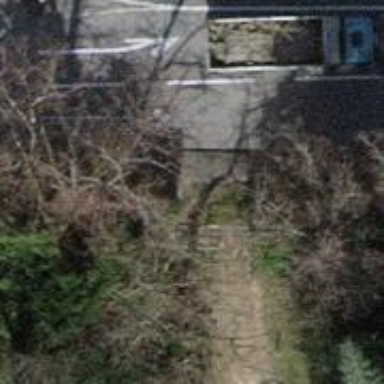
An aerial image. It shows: Cycle barrier.